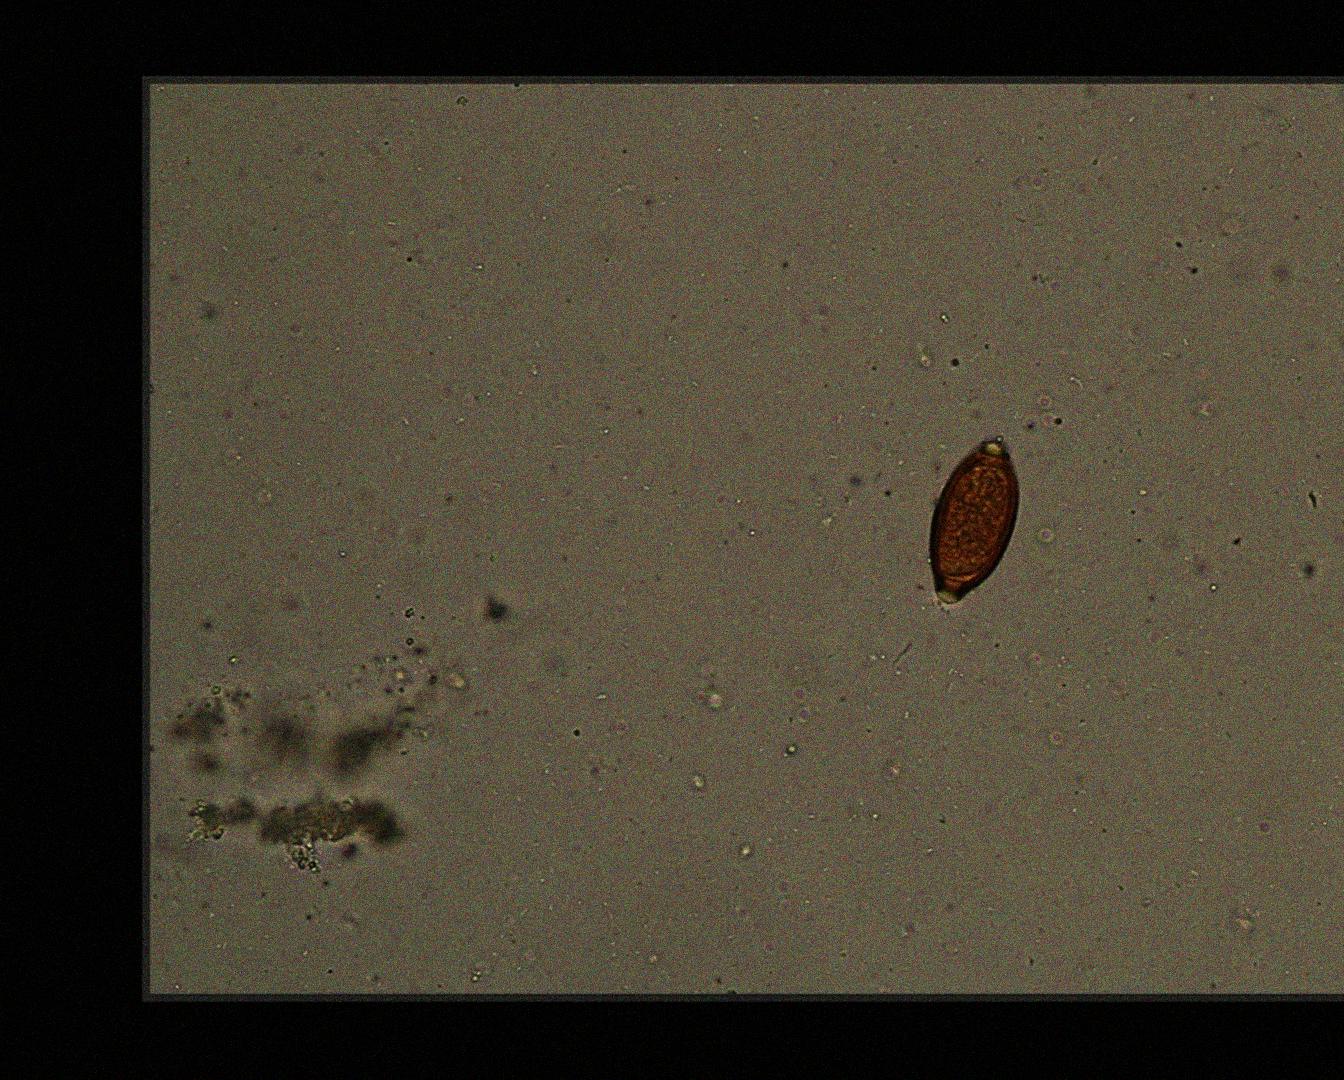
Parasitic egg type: Trichuris trichiura